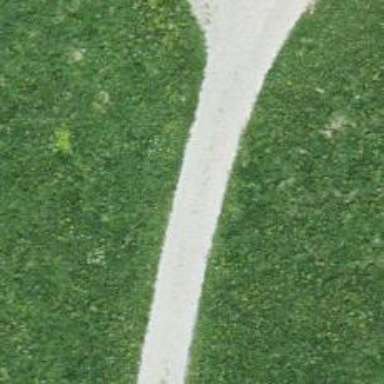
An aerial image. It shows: Well-maintained track road of grade 1.